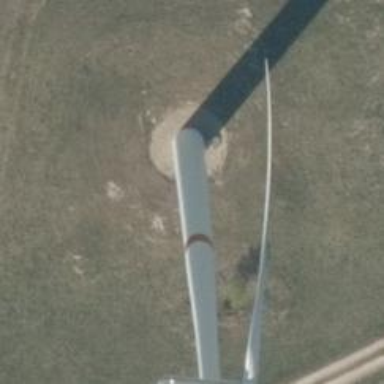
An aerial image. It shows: Wind generator using wind turbines of horizontal axis.